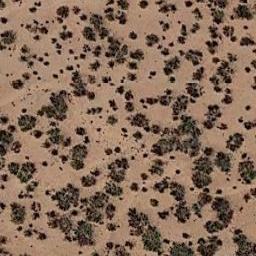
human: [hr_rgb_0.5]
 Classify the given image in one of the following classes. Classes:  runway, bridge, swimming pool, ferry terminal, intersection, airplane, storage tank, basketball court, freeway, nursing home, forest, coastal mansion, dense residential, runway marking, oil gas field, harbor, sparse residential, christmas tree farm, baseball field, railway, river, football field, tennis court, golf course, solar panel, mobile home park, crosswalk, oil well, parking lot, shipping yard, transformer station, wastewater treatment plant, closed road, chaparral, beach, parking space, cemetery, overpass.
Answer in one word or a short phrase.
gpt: chaparral